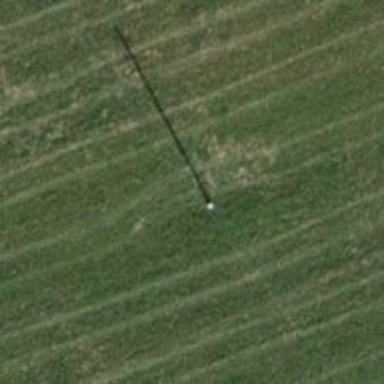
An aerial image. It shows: Power pole.